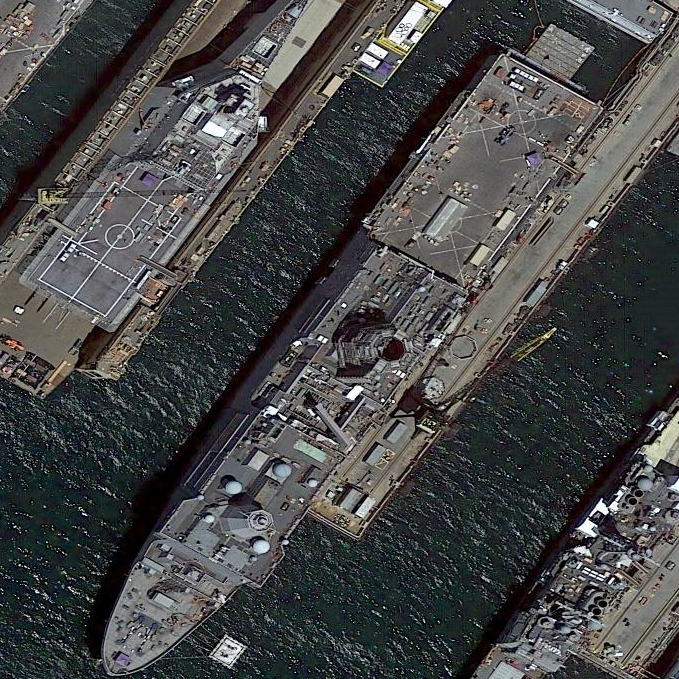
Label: combat